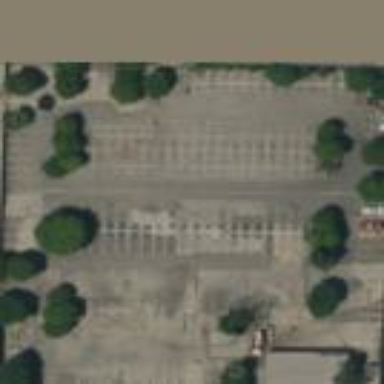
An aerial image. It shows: Parking area.